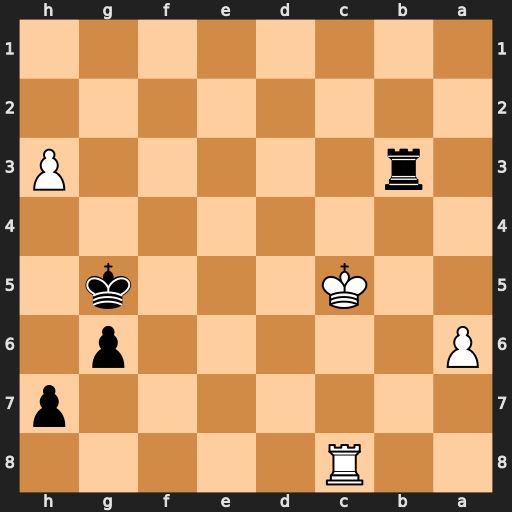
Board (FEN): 2R5/7p/P5p1/2K3k1/8/1r5P/8/8
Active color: b
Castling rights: -
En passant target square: -
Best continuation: Rc3+ Kb6 Rxc8